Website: apple
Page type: account-selection
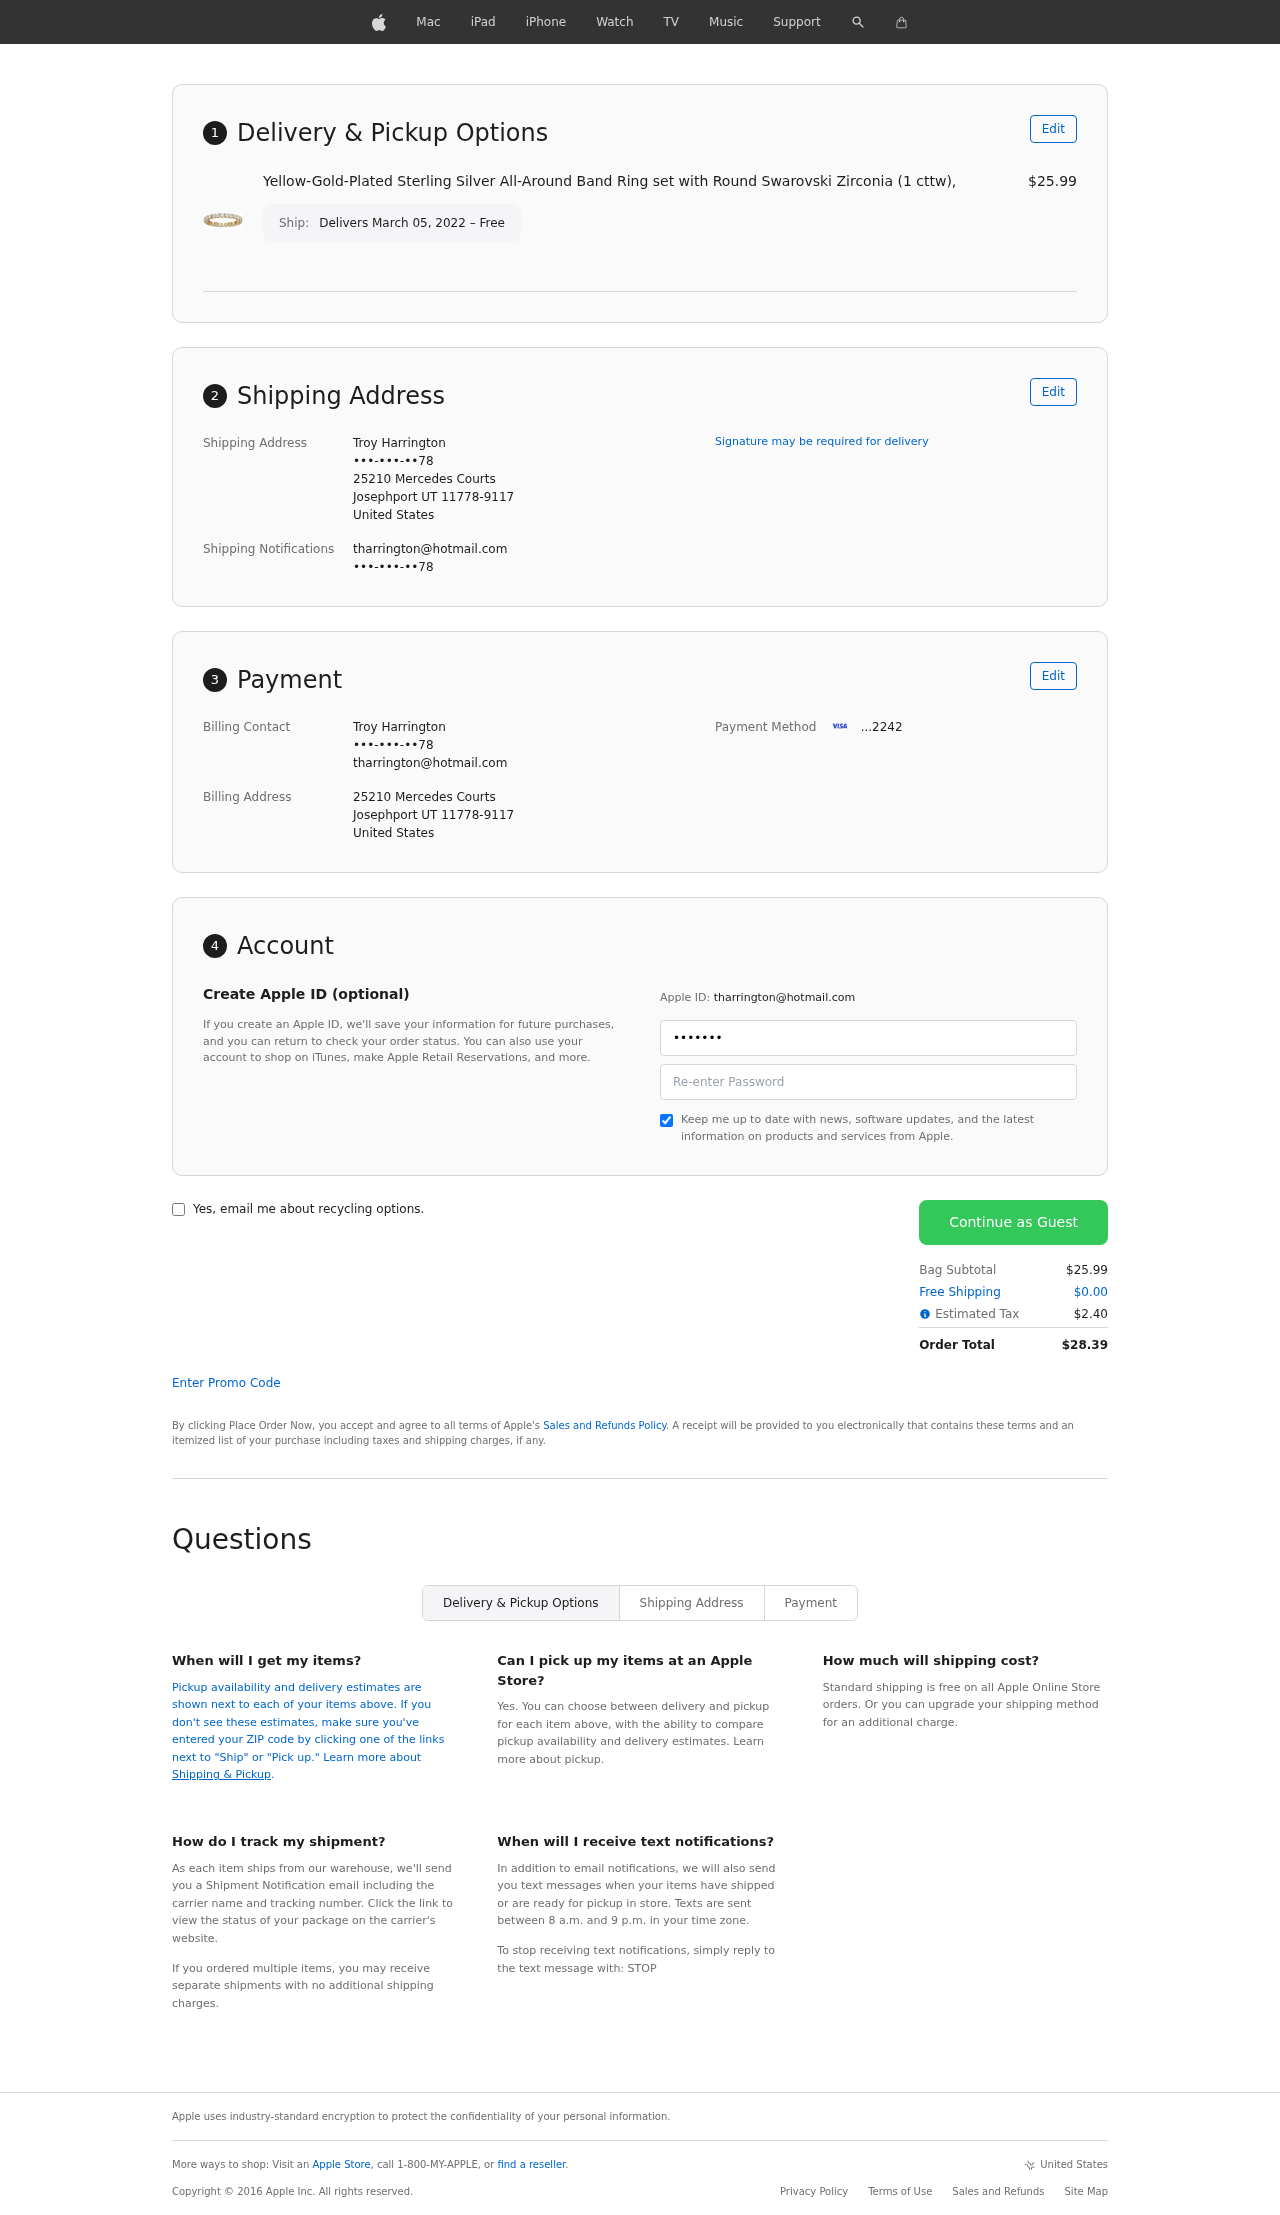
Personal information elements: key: PII_CARD_LAST4
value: ...2242
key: PII_CITY
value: Josephport
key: PII_COUNTRY
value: United States
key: PII_EMAIL
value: tharrington@hotmail.com
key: PII_FULLNAME
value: Troy Harrington
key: PII_PHONE
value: •••-•••-••78
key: PII_POSTCODE_FULL
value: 11778-9117
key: PII_POSTCODE_FULL
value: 11778
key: PII_STATE_ABBR
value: UT
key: PII_STREET
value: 25210 Mercedes Courts
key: PII_PHONE2
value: •••-•••-••78
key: PII_FIRSTNAME
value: Troy
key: PII_LASTNAME
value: Harrington
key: PII_FULLNAME2
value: Troy Harrington
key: PII_FULLNAME3
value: Troy Harrington
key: PII_FIRSTNAME2
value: Troy
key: PII_FIRSTNAME3
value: Troy
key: PII_LASTNAME2
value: Harrington
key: PII_LASTNAME3
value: Harrington
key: PII_FIRSTNAME_DERIVED
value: Troy
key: PII_LASTNAME_DERIVED
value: Harrington
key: PII_FULLNAME_DERIVED
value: Troy Harrington
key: PII_NAME_FULL_DERIVED
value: Troy Harrington
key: PII_PHONE3
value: •••-•••-••78
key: PII_EMAIL2
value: tharrington@hotmail.com
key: PII_EMAIL3
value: tharrington@hotmail.com
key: PII_STREET2
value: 25210 Mercedes Courts
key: PII_POSTCODE
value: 11778
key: PII_POSTCODE_EXT
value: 9117
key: PII_POSTCODE_NUMERIC
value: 11778
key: PII_POSTCODE_EXT_NUMERIC
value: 9117
Product elements: key: PRODUCT1_NAME
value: Yellow-Gold-Plated Sterling Silver All-Around Band Ring set with Round Swarovski Zirconia (1 cttw),
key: PRODUCT1_PRICE
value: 25.99
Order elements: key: ORDER_DELIVERY_DATE
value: Delivers March 05, 2022 – Free
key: ORDER_SUBTOTAL
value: $25.99
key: ORDER_SHIPPING_COST
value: $0.00
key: ORDER_TAX
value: $2.40
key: ORDER_TOTAL
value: $28.39